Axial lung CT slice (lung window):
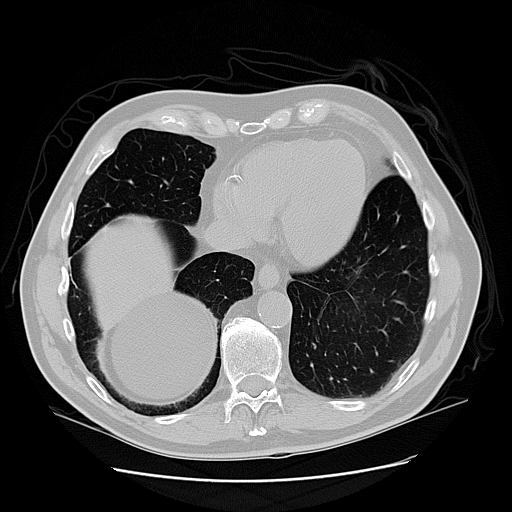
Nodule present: no